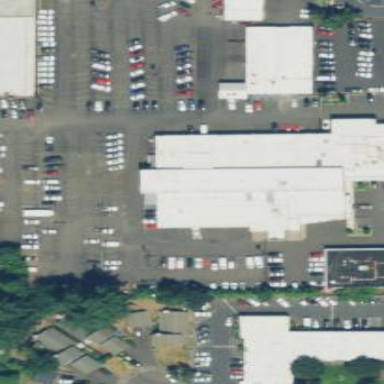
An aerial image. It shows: Building housing car shop.